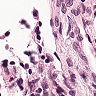
Metastatic tissue present: no